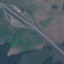
Land use / land cover: Highway